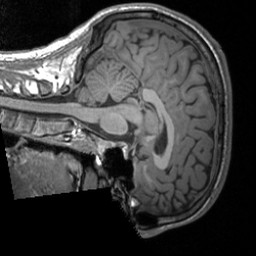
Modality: T1w
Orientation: sagittal
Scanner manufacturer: siemens
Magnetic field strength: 3 T
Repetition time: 1.9 s
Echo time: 0.00226 s